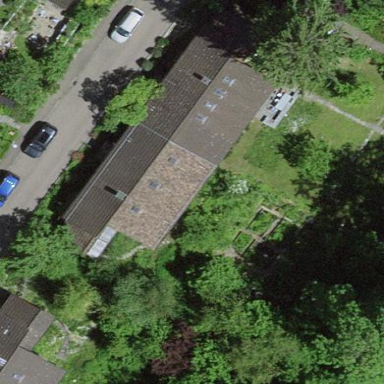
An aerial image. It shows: Semidetached house.